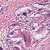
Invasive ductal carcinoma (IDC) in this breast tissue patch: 0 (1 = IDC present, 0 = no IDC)